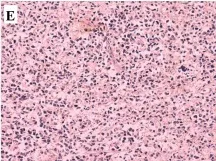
Breast tumor. CD20.
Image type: pathology (h&e)